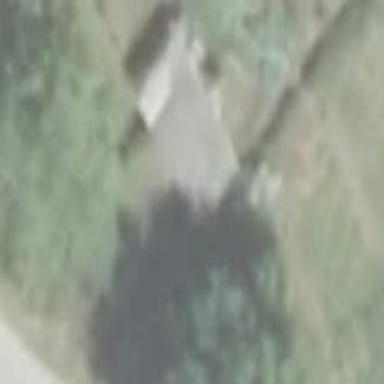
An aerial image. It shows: Shed building.